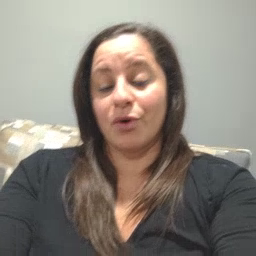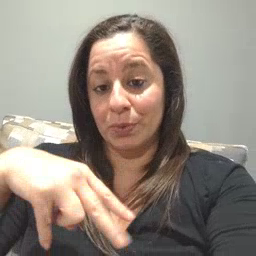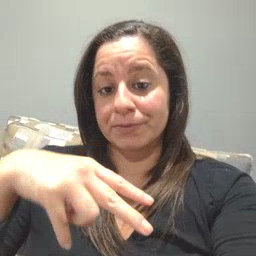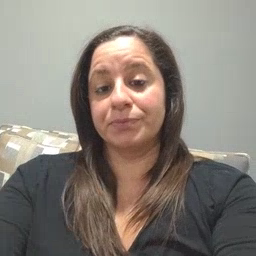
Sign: read